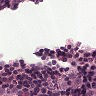
Metastatic tissue present: yes